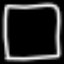
Label: square